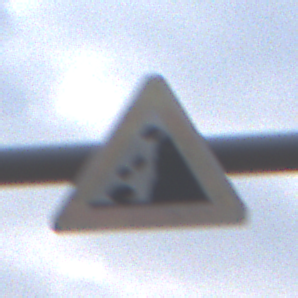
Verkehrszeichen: SteinschlagRechts
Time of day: MorningAfternoon
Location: Outdoor (Nature)
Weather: Overcast
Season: NotSpecified
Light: Natural